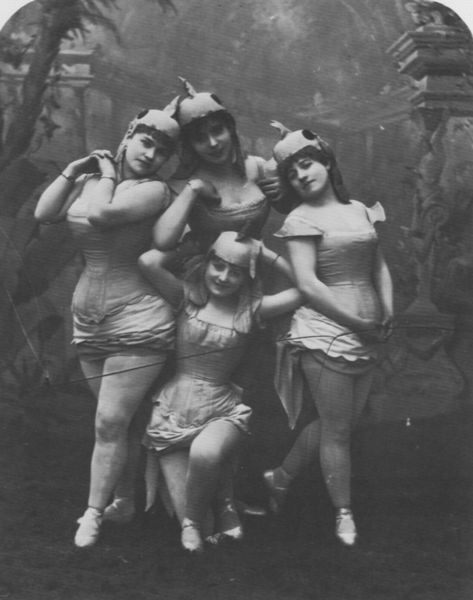
Titel: Tanzgruppe der Folies-Bergère
Künstler: Atelier Nadar
Schlagwörter: frauen, brust, damen, hüte, tanz, gesichter, jung, pose, bühne, theater, lächeln, taille, bogen, foto, vier, posieren, korsett, dessous, revue, vollschlank, baien